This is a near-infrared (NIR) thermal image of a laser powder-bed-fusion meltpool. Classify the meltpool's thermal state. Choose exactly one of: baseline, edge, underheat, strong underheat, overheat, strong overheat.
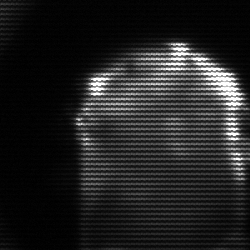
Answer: baseline